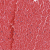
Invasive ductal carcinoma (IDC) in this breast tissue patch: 0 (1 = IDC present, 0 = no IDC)